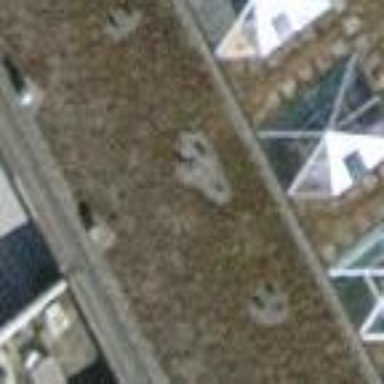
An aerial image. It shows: Terrace building.